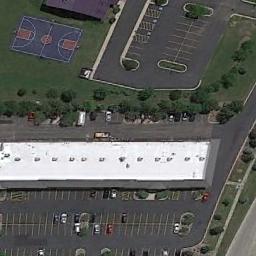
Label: basketball_court